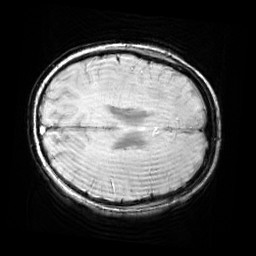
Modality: SWI
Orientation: axial
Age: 11
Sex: male
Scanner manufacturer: siemens
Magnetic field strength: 3 T
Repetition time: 0.027 s
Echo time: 0.02 s